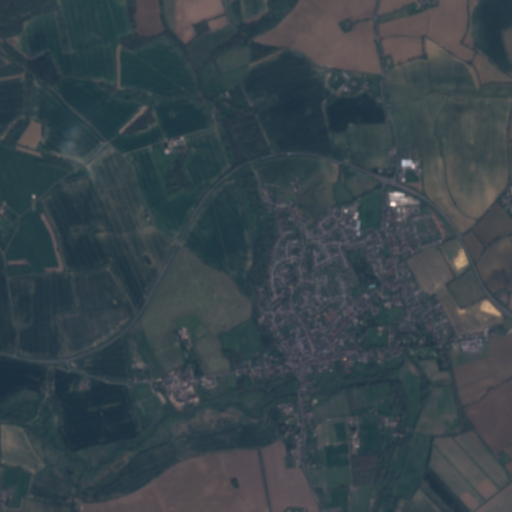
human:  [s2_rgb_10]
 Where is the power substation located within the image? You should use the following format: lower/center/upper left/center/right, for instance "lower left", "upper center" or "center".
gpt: The power substation is located in the lower center of the image.
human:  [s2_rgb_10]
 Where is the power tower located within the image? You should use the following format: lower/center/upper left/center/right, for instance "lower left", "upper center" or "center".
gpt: The power tower is located in the lower right of the image.
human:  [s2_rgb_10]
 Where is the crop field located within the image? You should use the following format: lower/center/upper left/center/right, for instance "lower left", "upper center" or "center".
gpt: There is no crop field in the image.